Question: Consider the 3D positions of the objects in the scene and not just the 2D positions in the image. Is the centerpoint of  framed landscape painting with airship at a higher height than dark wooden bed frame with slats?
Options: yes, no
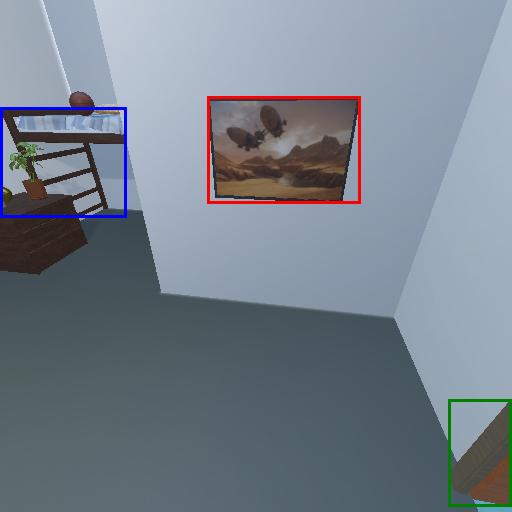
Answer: yes